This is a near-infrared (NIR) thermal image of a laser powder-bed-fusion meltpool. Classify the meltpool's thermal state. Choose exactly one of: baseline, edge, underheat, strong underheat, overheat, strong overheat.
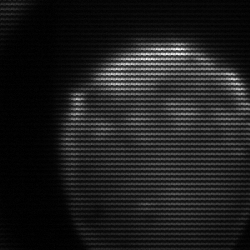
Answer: edge